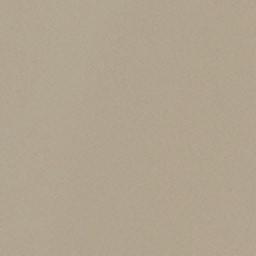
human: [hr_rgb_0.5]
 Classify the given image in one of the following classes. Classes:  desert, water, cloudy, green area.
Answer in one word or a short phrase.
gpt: desert